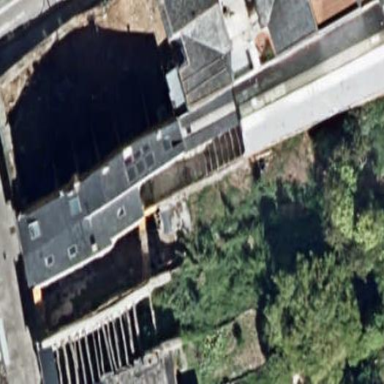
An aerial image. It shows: Warehouse building.